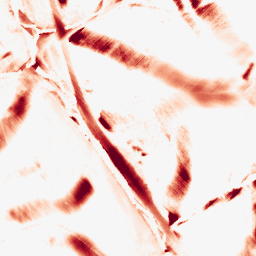
Category: morphological
Decomposition family: morphological_diamond
Decomposition parameters: operation: opening
radius: 20
Upsampling method: sinc_blackman
Upsampling parameters: scale: 4
kernel_size: 16
Upsampling scale: 4